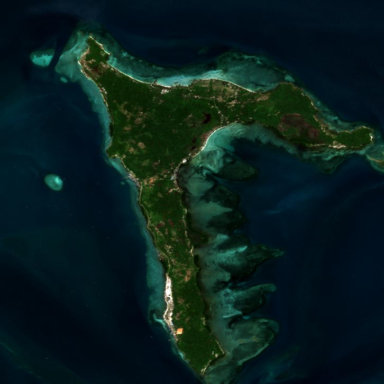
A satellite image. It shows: Island with natural coastline.